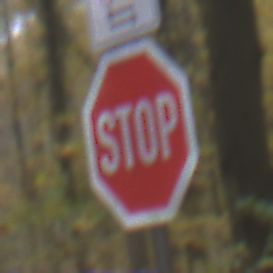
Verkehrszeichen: Stop
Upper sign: RichtungsangabeDurchPfeile9
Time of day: MorningAfternoon
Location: Outdoor (Nature)
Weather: Overcast
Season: Autumn
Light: Natural